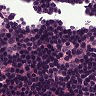
Metastatic tissue present: no